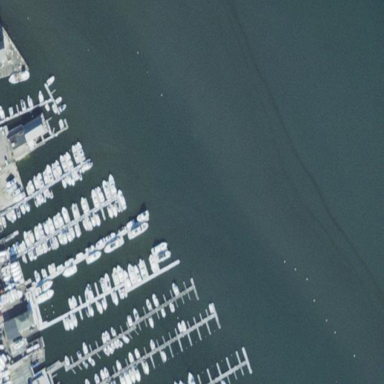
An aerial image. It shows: Marina on leisure land.